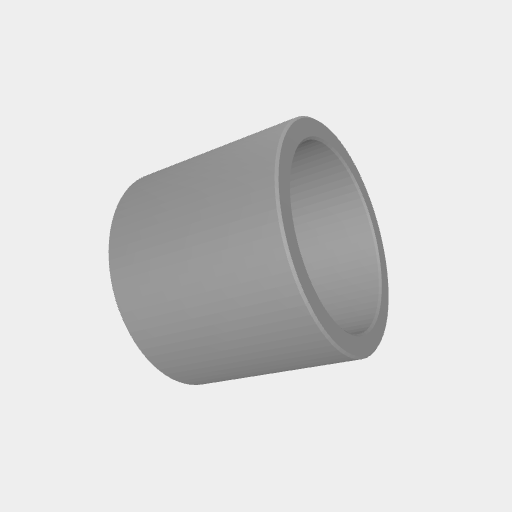
Part: Spacer8ID10OD8